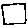
Label: square